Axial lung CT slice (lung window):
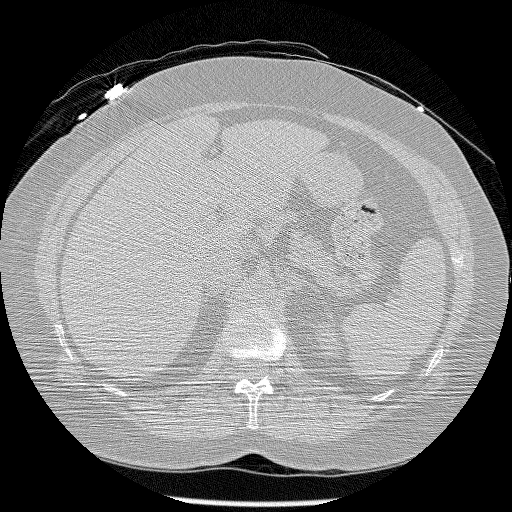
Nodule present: no